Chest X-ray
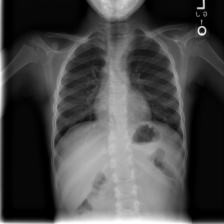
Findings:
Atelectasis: negative
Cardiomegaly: negative
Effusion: negative
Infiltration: negative
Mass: negative
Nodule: negative
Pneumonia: negative
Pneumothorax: negative
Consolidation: negative
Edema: negative
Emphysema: negative
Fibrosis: negative
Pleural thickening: negative
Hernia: negative